七年级 · 度量几何学
如图, $D E \perp E B$ 于点 $E, \angle 1=\angle C, \angle 2$ 与 $\angle C$ 互为余角, 判断 $D E$ 与 $B C$ 是否平行, 并说明理由.

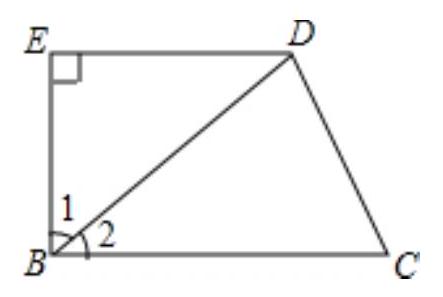
答案: 【答案】解: $D E / / B C$,

$\because \angle 2$ 与 $\angle C$ 互为余角,

$\therefore \angle 2+\angle C=90^{\circ}$,

$\because \angle 1=\angle C$,

$\therefore \angle 2+\angle 1=90^{\circ}$,

$\because D E \perp E B$,

$\therefore \angle E=90^{\circ}$,

$\therefore \angle E+\angle 1+\angle 2=180^{\circ}$,

即 $\angle E+\angle E B C=180^{\circ}$,

$\therefore D E / / B C$.

【解析】由 $\angle 1=\angle C, \angle 2$ 与 $\angle C$ 互为余角, 利用互余的定义和等量代换可得 $\angle 1+\angle 2=90^{\circ}$,由垂直的定义得可得 $\angle E=90^{\circ}, \angle E+\angle 1+\angle 2=\angle E+\angle E B C=180^{\circ}$, 利用平行线的判定定理可得结论.

本题主要考查了互余的定义, 垂直的定义和平行线的判定, 利用平行线的判定定理 “同旁内角互补, 两直线平行” 是解答此题的关键.